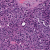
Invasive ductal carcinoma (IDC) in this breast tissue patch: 1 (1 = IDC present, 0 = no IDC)